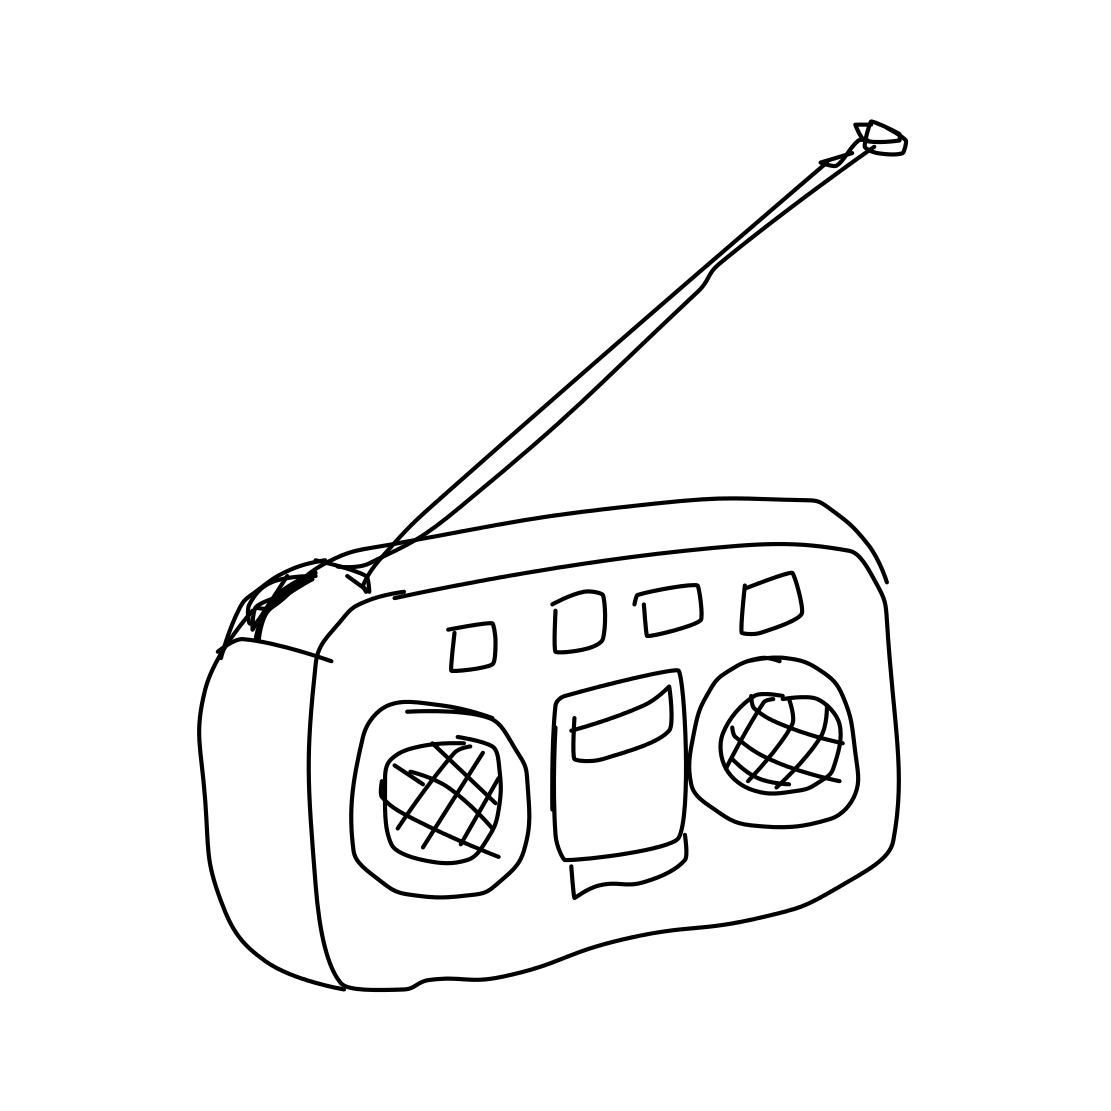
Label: radio